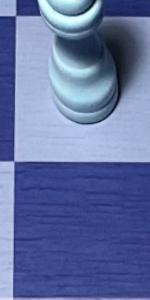
Label: Empty